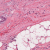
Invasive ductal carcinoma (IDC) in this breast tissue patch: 1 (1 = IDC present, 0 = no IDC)